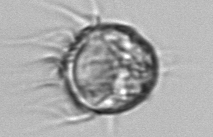
Label: Leegaardiella_ovalis